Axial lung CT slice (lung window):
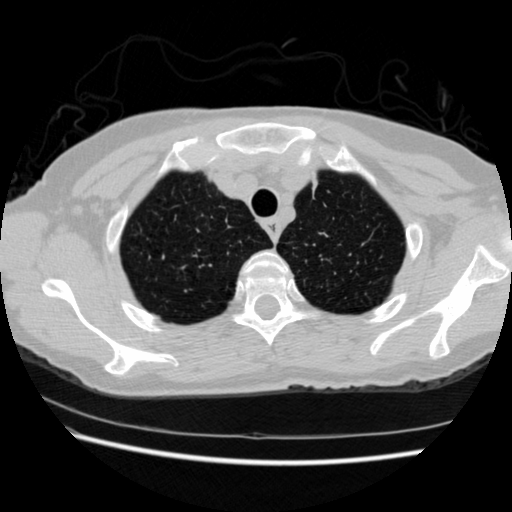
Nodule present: no